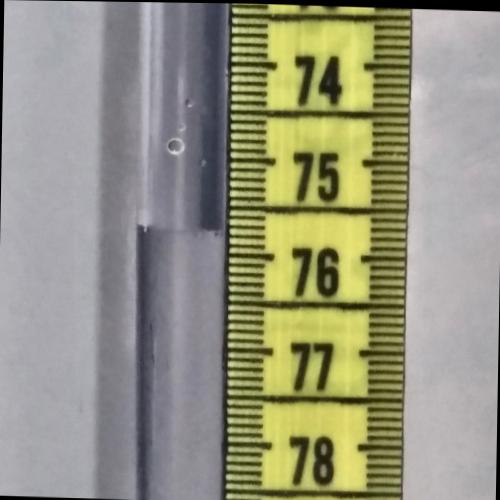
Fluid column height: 75.7 cm